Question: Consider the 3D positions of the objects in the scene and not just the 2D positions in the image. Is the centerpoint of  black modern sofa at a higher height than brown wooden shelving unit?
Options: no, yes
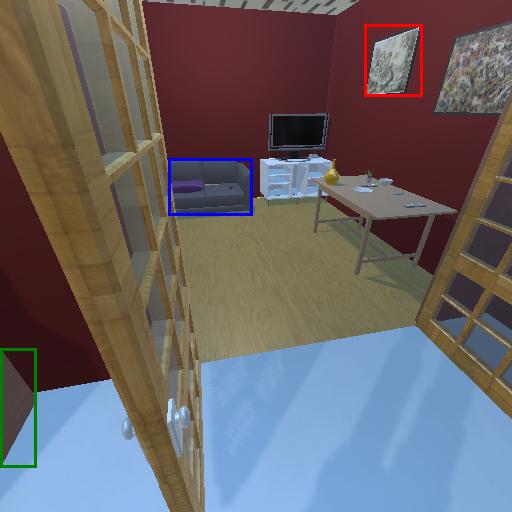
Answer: no